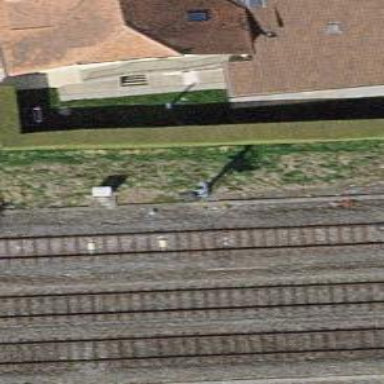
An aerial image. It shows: Railway signal.